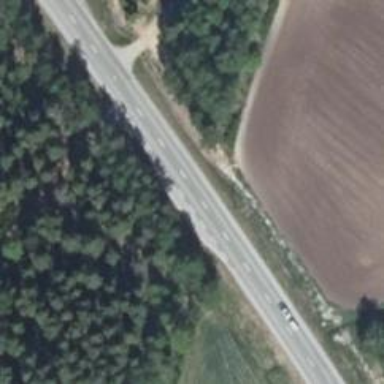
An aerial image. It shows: Asphalt road designated as trunk highway.